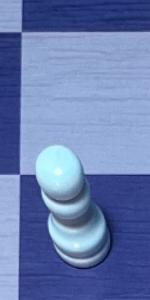
Label: Pawn_White